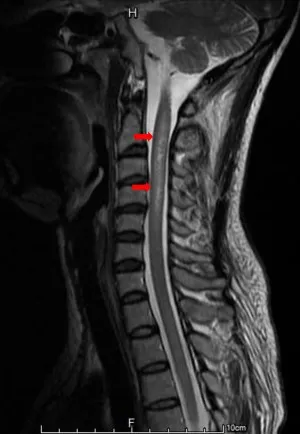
Hyperintense lesions at C2-4 level on T2-weighted image of spine MRI (A).
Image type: radiology (mri)